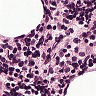
Metastatic tissue present: no